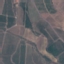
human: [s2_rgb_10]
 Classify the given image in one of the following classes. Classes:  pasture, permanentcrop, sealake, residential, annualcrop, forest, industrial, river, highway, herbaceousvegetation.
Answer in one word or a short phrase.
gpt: PermanentCrop